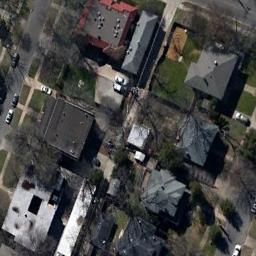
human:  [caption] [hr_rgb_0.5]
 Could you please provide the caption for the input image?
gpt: The medium residential area has some neatly arranged houses and trees .

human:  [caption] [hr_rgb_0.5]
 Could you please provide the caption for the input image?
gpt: The medium residential is next to the road and some trees .

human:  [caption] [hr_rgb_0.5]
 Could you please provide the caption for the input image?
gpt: There is a road next to a medium-sized residential area .

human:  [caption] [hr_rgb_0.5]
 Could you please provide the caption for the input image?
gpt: Many buildings are in medium residential area .

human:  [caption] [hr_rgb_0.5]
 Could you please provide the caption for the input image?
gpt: There are some buildings and withered trees on the medium residential area .